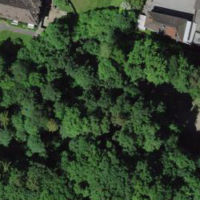
EUNIS habitat code: 53
Species observed at this site:
Polystichum aculeatum
Motacilla cinerea
Dendrocoptes medius
Asplenium scolopendrium
Arum maculatum
Geum urbanum
Fragaria vesca
Thecla betulae